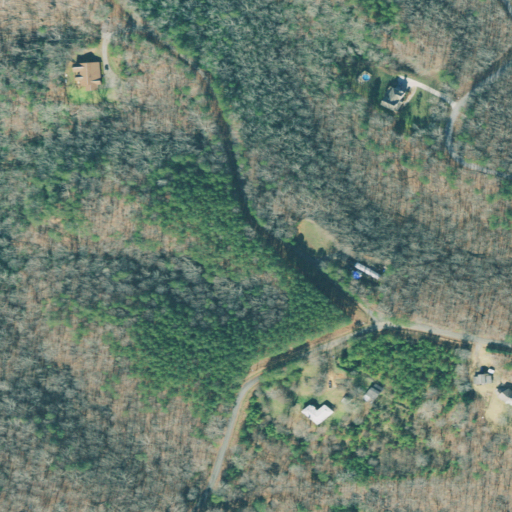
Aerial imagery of mountain in Georgia named Garland Mountain containing deciduous forest, mixed forest, open development, evergreen forest, pasture, and low intensity development